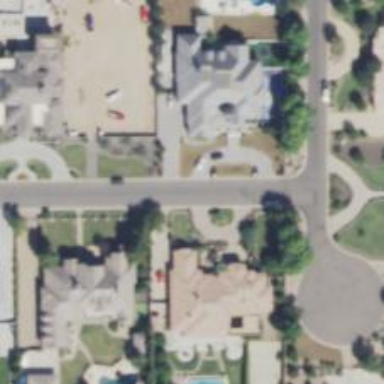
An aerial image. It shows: Smooth asphalt road in residential area.